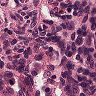
Metastatic tissue present: no